Interaction volume radius: 5 \u00c5
Interaction volume height: 45 \u00c5
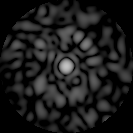
Disorder parameter: 0.8003